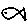
Label: fish